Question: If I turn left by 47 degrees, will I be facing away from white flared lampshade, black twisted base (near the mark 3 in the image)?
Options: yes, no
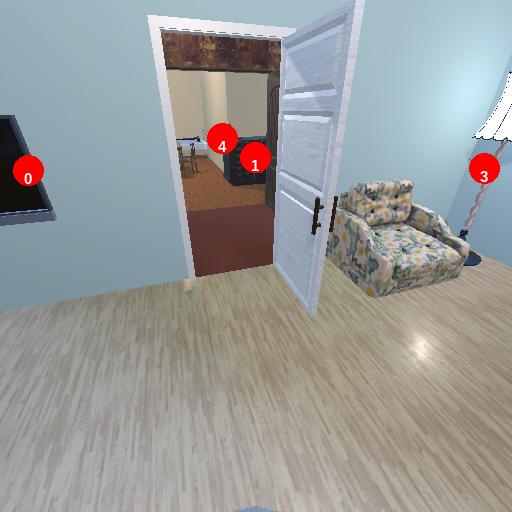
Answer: yes